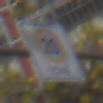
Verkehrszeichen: BeginnZone20
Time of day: MorningAfternoon
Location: Outdoor (Urban)
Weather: PartlyCloudy
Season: NotSpecified
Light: Natural